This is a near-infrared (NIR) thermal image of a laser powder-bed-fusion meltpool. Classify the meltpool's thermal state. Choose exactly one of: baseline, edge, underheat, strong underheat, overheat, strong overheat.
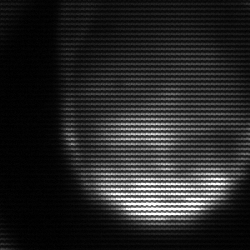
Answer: edge